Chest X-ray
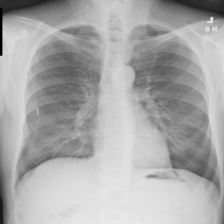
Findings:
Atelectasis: negative
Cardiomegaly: negative
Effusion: negative
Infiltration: negative
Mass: negative
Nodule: negative
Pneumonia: negative
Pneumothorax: negative
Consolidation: negative
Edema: negative
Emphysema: negative
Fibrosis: negative
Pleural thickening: negative
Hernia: negative